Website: bh-photo
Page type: store-pickup
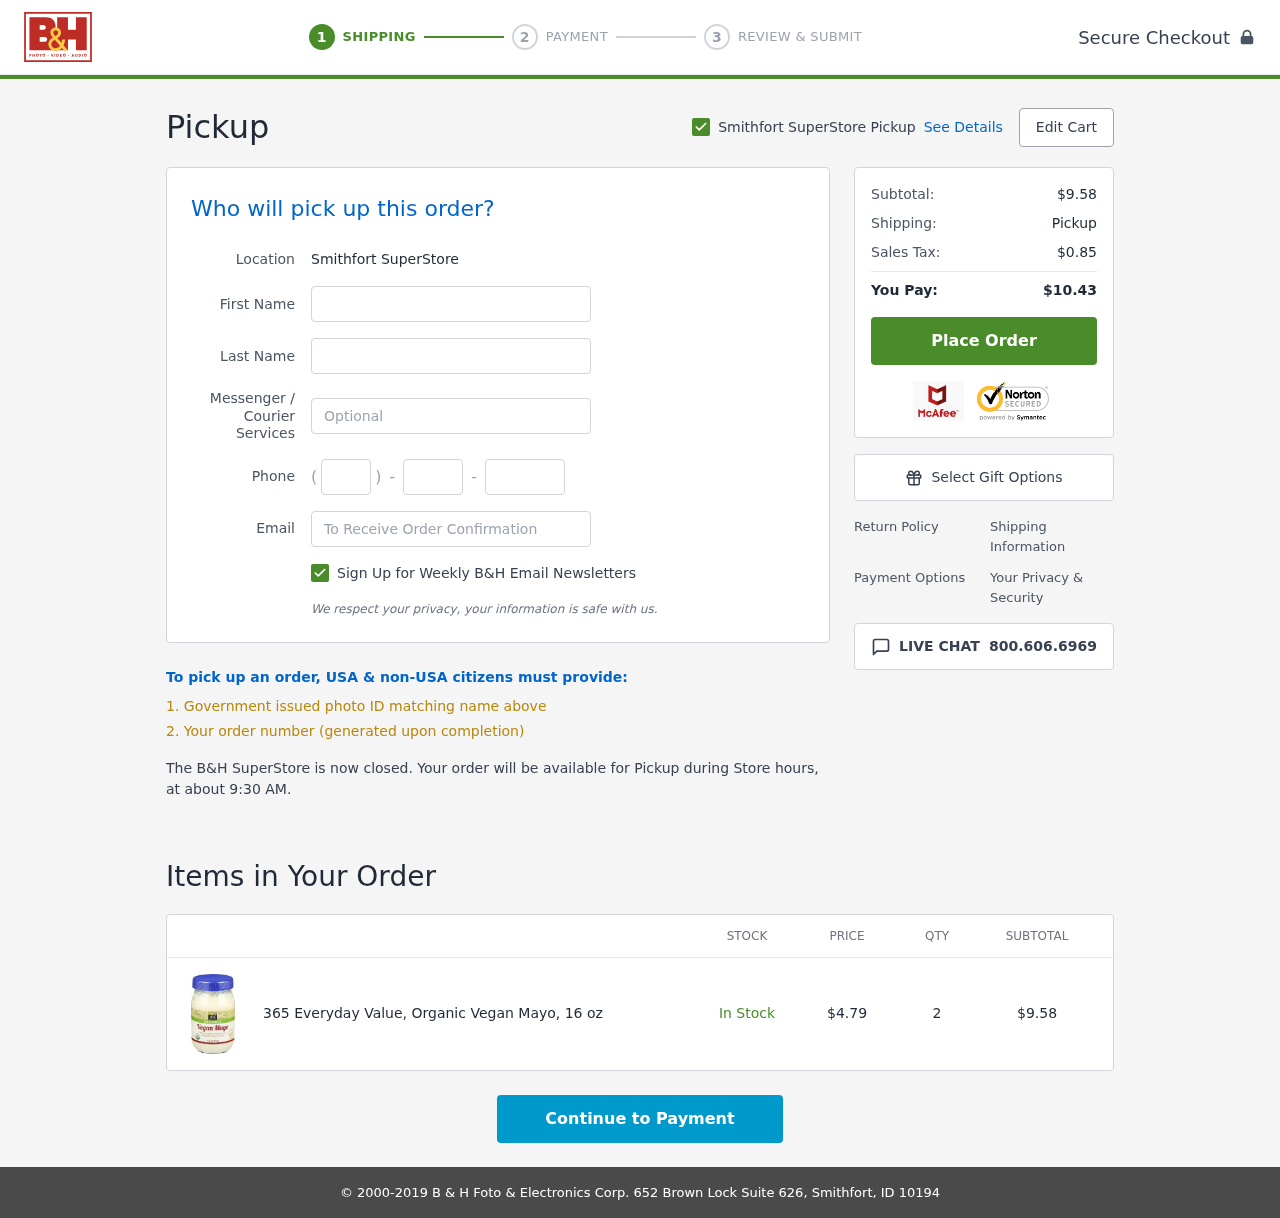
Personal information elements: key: PII_EMAIL
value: rachel_hernandez@yahoo.com
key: PII_FIRSTNAME
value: Rachel
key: PII_LASTNAME
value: Hernandez
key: PII_LOCATION1_CITY
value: Smithfort SuperStore Pickup
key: PII_LOCATION1_CITY
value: Smithfort SuperStore
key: PII_PHONE_AREA
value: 361
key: PII_PHONE_PREFIX
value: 720
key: PII_PHONE_SUFFIX
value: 2382
Product elements: key: PRODUCT1_NAME
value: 365 Everyday Value, Organic Vegan Mayo, 16 oz
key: PRODUCT1_PRICE
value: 4.79
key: PRODUCT1_QUANTITY
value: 2
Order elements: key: ORDER_SUBTOTAL
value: $9.58
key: ORDER_TAX
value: $0.85
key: ORDER_TOTAL
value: $10.43